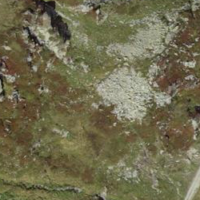
EUNIS habitat code: 26
Species observed at this site:
Vaccinium uliginosum